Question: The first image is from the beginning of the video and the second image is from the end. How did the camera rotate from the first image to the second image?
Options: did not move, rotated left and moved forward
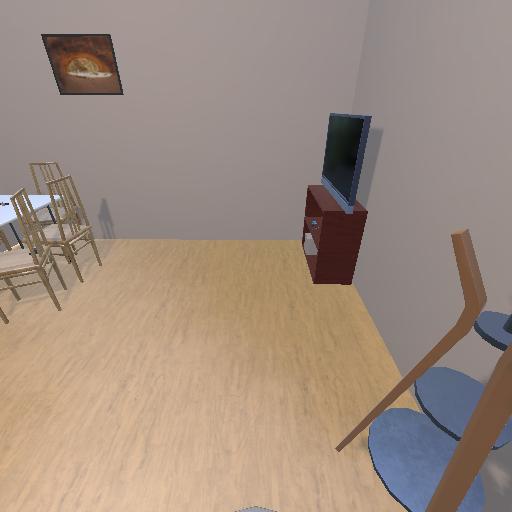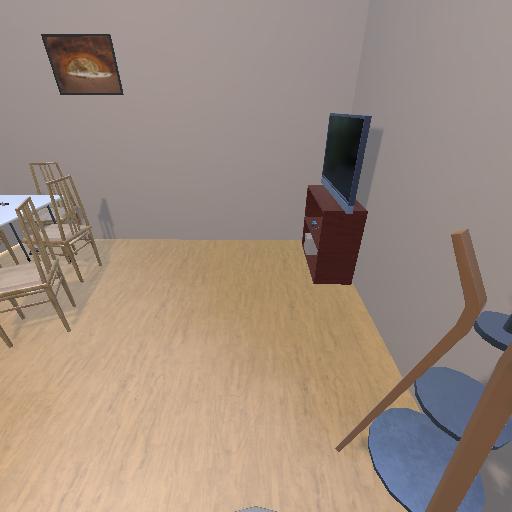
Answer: did not move